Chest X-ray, PA view. Patient: 29 years old, sex M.
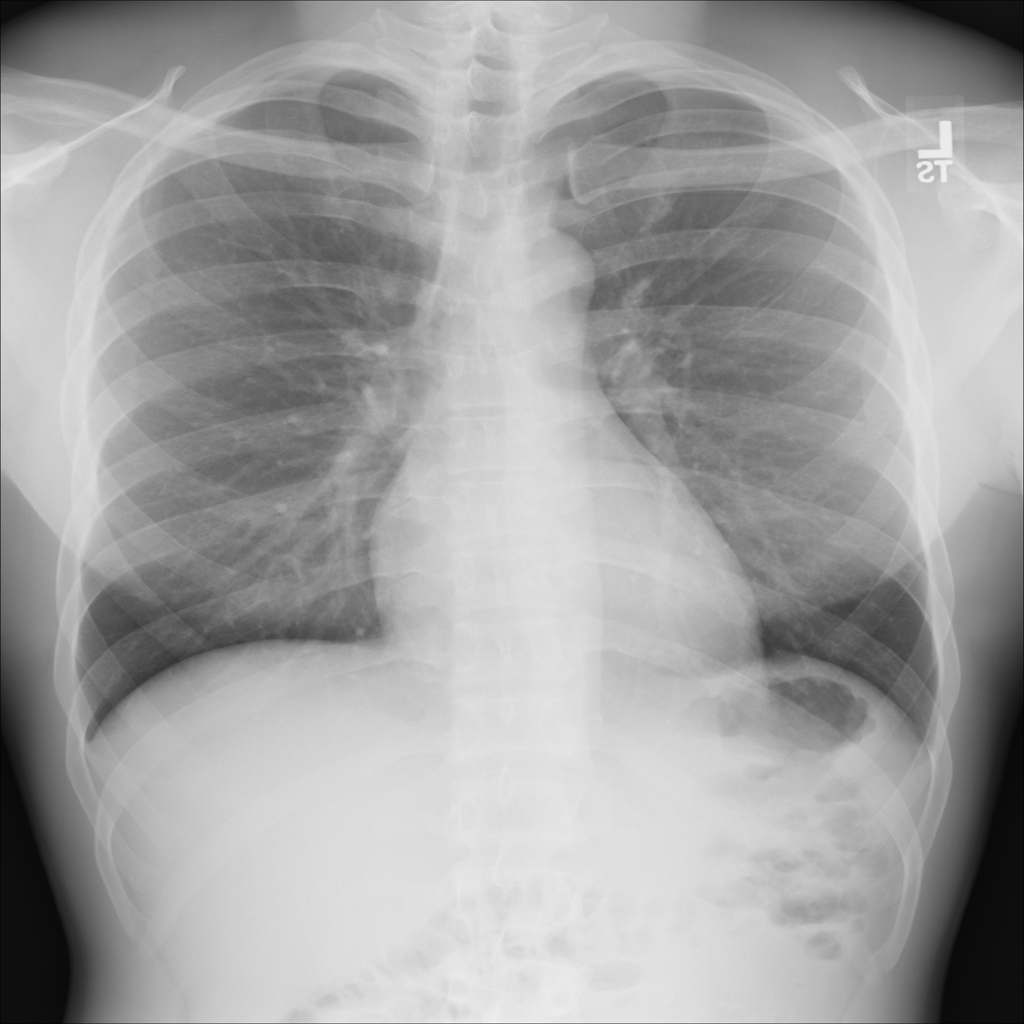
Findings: No Finding